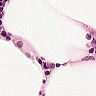
Metastatic tissue present: no